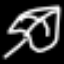
Label: leaf